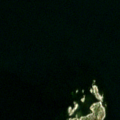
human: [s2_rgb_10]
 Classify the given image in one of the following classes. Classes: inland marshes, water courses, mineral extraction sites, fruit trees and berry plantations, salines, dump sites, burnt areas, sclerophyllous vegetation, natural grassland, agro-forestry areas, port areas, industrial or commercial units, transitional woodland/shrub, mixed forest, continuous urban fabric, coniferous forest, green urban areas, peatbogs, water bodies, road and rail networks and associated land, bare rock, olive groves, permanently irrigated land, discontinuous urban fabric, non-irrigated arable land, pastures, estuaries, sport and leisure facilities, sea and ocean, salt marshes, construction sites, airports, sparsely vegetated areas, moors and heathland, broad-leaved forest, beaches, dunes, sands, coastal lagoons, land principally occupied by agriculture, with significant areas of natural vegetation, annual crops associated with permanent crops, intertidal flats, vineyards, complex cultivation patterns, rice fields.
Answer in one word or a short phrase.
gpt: sea and ocean